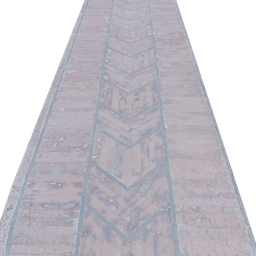
Label: architecture